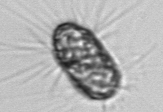
Label: Corethron_hystrix